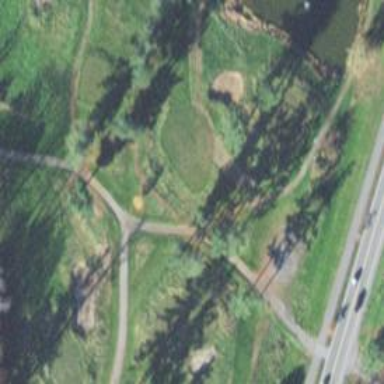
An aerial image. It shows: Service road used as golf cart path.